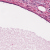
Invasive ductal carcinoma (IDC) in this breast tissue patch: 0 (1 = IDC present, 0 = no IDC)